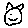
Label: cat